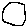
Label: moon